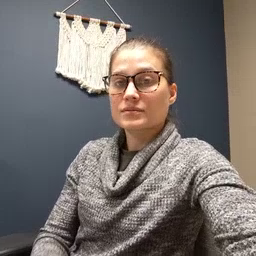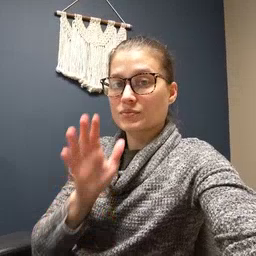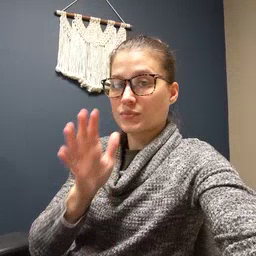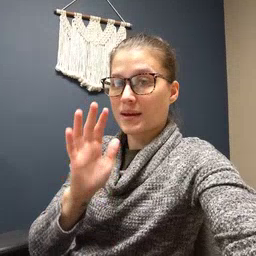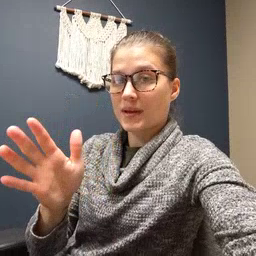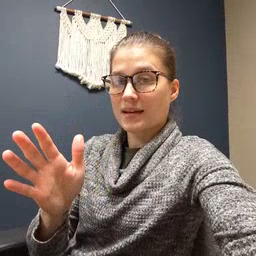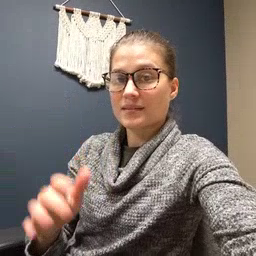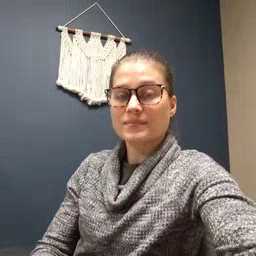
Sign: grandma